Field crop: tomato
Growth stage: 1
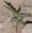
Species: solanum